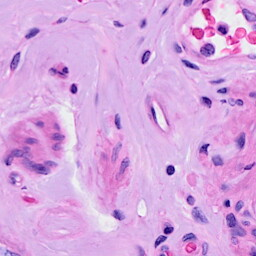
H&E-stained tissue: Ovarian